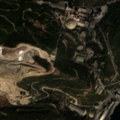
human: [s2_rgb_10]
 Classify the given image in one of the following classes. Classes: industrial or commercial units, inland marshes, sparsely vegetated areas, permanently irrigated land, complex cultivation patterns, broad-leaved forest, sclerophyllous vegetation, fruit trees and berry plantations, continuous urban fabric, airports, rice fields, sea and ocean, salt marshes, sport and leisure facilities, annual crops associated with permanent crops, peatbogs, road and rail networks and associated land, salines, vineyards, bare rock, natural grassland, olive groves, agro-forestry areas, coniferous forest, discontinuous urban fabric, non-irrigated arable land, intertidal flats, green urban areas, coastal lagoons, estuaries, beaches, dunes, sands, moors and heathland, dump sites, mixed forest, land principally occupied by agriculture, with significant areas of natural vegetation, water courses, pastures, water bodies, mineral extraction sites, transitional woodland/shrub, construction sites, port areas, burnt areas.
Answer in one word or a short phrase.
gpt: industrial or commercial units, mineral extraction sites, complex cultivation patterns, coniferous forest, sclerophyllous vegetation, sea and ocean